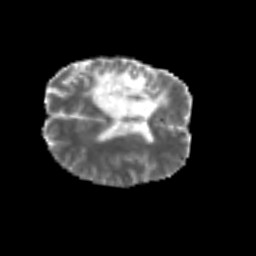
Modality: MD
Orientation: axial
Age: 57
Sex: male
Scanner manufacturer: siemens
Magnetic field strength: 3 T
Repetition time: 6.1 s
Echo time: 0.101 s